Field crop: maize
Growth stage: 2
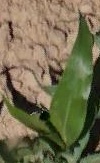
Species: maize